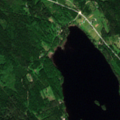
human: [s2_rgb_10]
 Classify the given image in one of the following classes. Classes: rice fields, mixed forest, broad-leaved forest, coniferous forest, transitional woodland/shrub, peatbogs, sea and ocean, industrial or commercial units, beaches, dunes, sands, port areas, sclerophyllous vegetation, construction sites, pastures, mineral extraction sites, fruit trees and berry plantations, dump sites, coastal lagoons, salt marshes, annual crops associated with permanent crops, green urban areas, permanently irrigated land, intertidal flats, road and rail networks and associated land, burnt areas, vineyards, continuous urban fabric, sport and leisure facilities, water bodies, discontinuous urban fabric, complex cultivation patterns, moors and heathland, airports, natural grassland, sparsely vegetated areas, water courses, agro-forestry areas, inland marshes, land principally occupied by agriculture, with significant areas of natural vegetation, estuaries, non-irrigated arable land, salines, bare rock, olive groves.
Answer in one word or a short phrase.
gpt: broad-leaved forest, mixed forest, water bodies